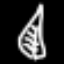
Label: leaf